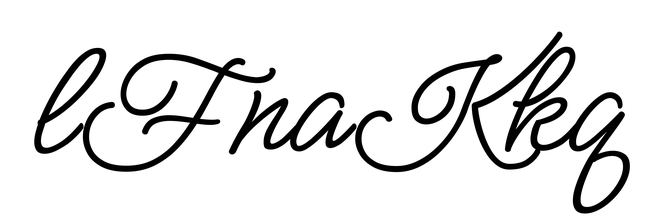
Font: MeowScript-Regular